Chest X-ray:
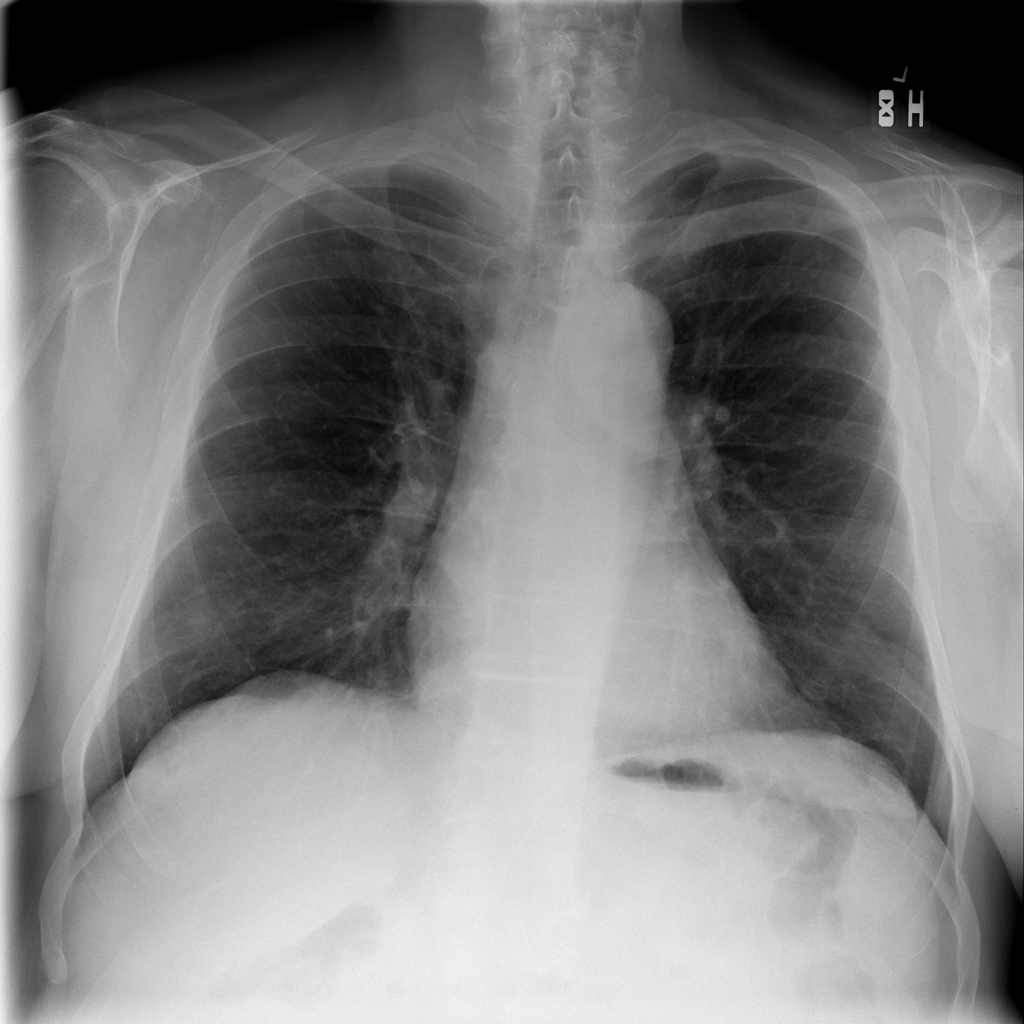
No abnormal finding: yes